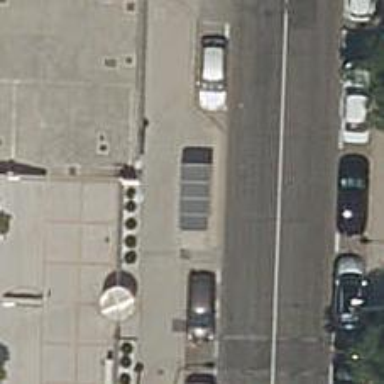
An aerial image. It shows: Bus stop with platform for public transport.